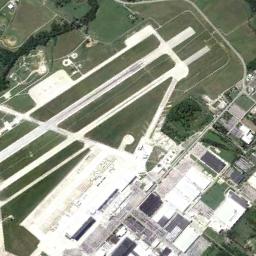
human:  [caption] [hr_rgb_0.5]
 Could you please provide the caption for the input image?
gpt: There are many buildings near the airport, And no vegetation near the airport .

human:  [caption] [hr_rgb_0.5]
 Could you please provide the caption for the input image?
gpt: A dazzling airport with some parallel runways and an open area on the lawn and some buildings arranged neatly beside .

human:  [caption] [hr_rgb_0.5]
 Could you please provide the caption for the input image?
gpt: There is an airport in the middle of the field .

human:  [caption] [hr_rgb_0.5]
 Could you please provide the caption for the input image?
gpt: A complex airport with many runways and buildings is surrounded by a residential area and green farmland .

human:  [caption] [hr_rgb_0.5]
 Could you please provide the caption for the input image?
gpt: The grass of the airfield is divided into different sizes by the road .